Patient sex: M
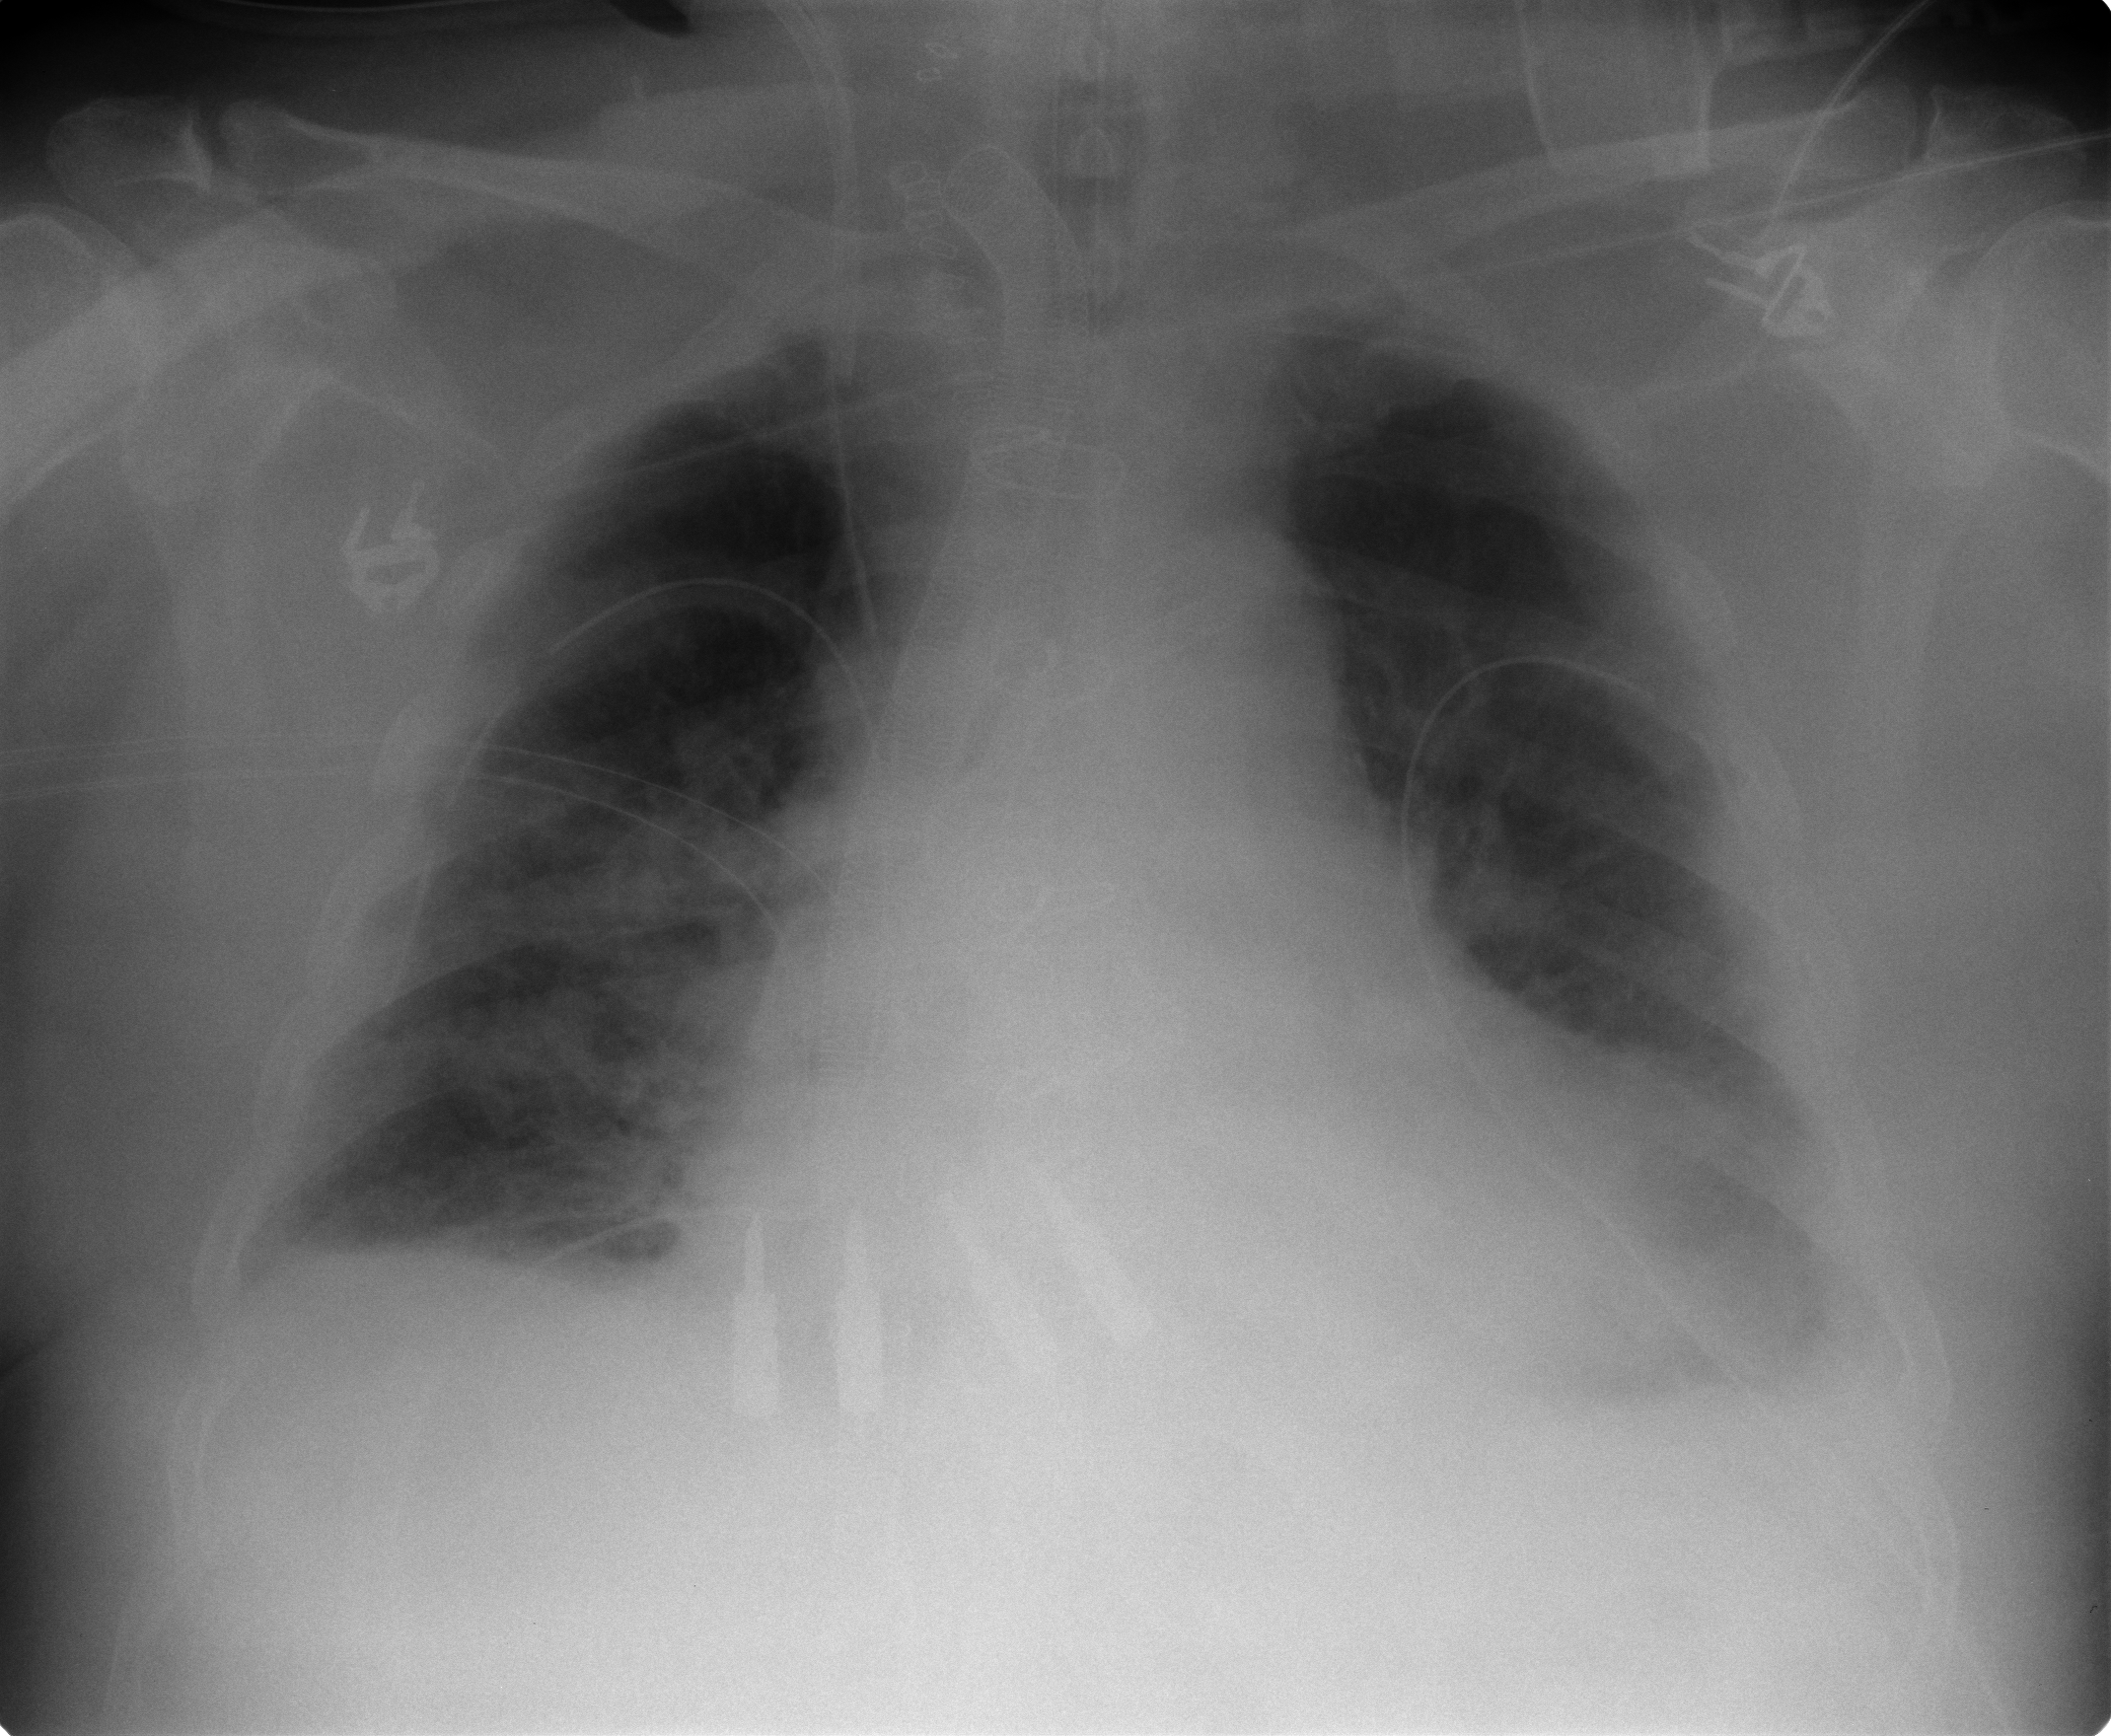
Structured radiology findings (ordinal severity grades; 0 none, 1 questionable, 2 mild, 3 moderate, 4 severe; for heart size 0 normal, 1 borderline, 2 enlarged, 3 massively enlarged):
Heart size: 2
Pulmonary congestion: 3
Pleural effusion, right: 1
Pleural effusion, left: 2
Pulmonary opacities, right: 3
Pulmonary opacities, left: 2
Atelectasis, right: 3
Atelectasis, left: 2